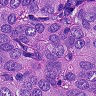
Metastatic tissue present: yes